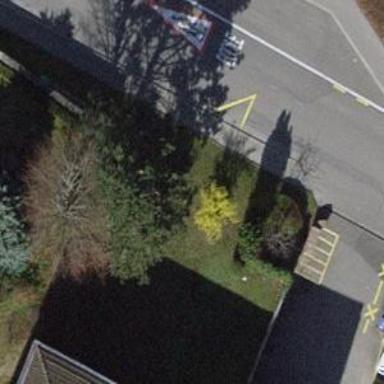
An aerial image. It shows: Bus stop with platform for public transport.